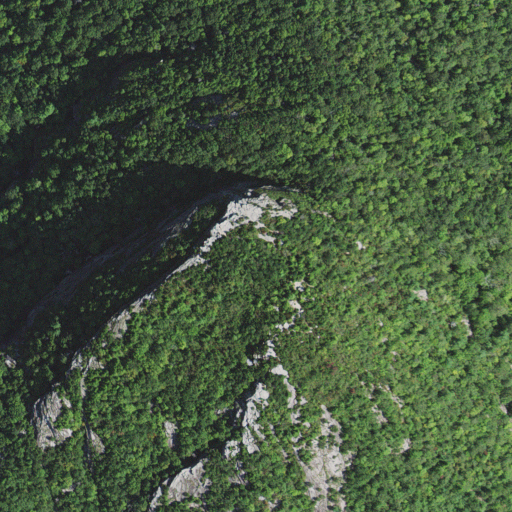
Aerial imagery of mountain in North Carolina named Hawksbill Mountain containing mixed forest, deciduous forest, evergreen forest, pasture, and shrub